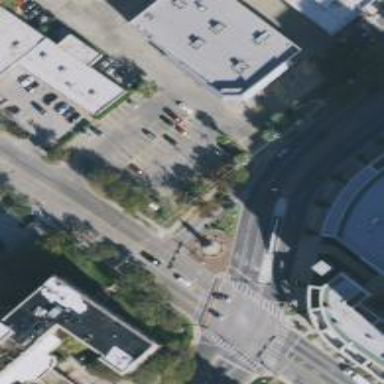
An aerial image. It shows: Marked crossing with rainbow markings on the road.